Interaction volume radius: 5 \u00c5
Interaction volume height: 25 \u00c5
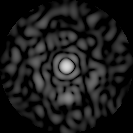
Disorder parameter: 0.8386